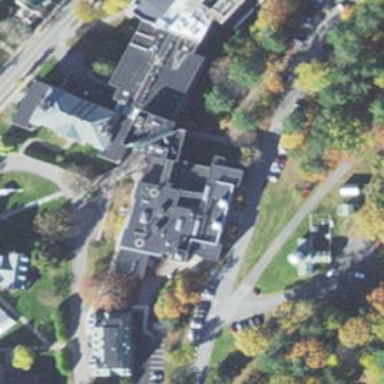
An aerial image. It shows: View of university building.